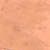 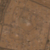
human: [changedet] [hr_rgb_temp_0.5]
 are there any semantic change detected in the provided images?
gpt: Different buildings appear in the desert.